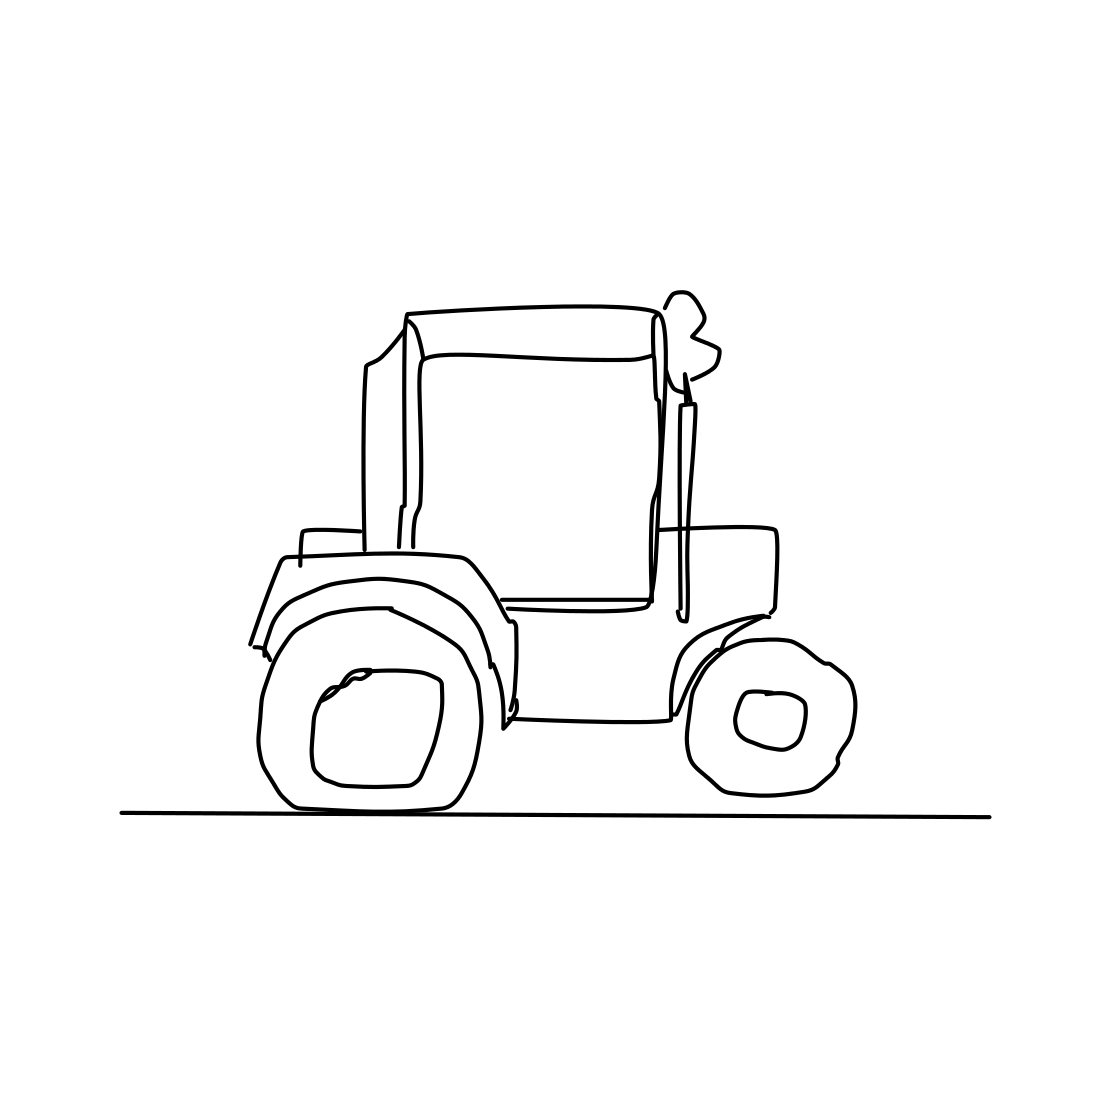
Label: tractor